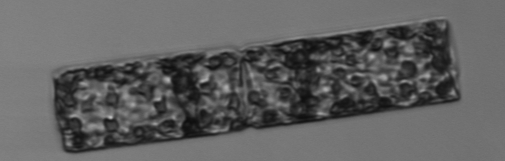
Label: Guinardia_flaccida